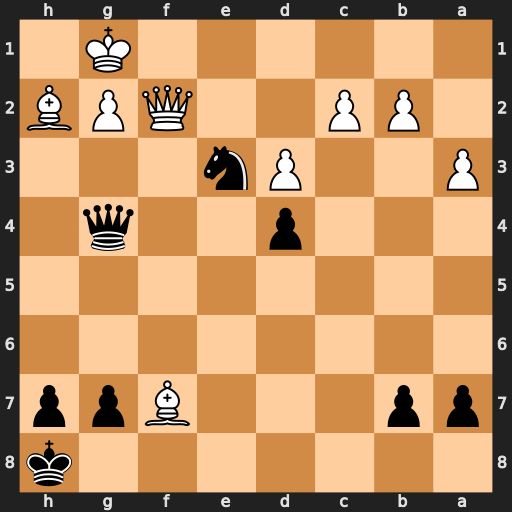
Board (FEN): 7k/pp3Bpp/8/8/3p2q1/P2Pn3/1PP2QPB/6K1
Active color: b
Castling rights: -
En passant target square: -
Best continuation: Qd1+ Qe1 Qxe1#